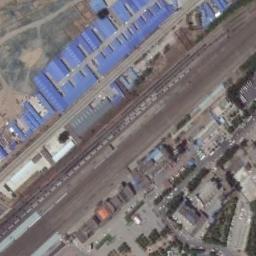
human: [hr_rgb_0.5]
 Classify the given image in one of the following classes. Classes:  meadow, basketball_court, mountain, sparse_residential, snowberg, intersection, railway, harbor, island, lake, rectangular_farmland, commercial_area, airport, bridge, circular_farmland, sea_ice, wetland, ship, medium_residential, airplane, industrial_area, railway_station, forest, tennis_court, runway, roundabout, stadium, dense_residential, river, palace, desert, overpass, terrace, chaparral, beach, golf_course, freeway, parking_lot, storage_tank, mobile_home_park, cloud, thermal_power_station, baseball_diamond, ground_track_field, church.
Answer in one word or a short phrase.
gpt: railway